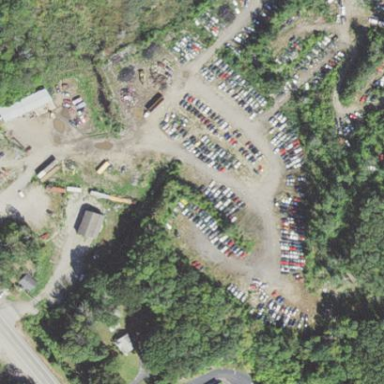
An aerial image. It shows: Industrial area designated as scrap yard.